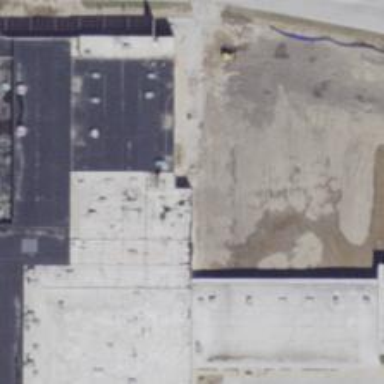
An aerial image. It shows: Mall building.